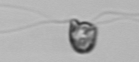
Label: flagellate_morphotype1